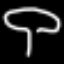
Label: mushroom